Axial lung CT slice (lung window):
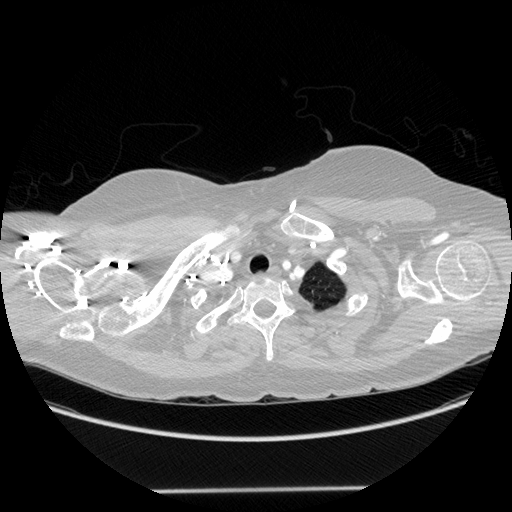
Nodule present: no